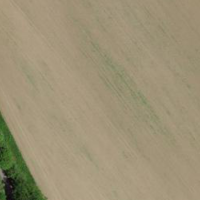
EUNIS habitat code: 52
Species observed at this site:
Columba palumbus
Turdus merula